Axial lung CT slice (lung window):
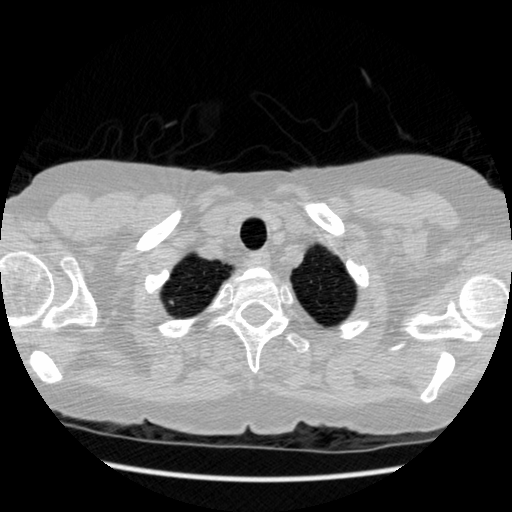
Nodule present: no